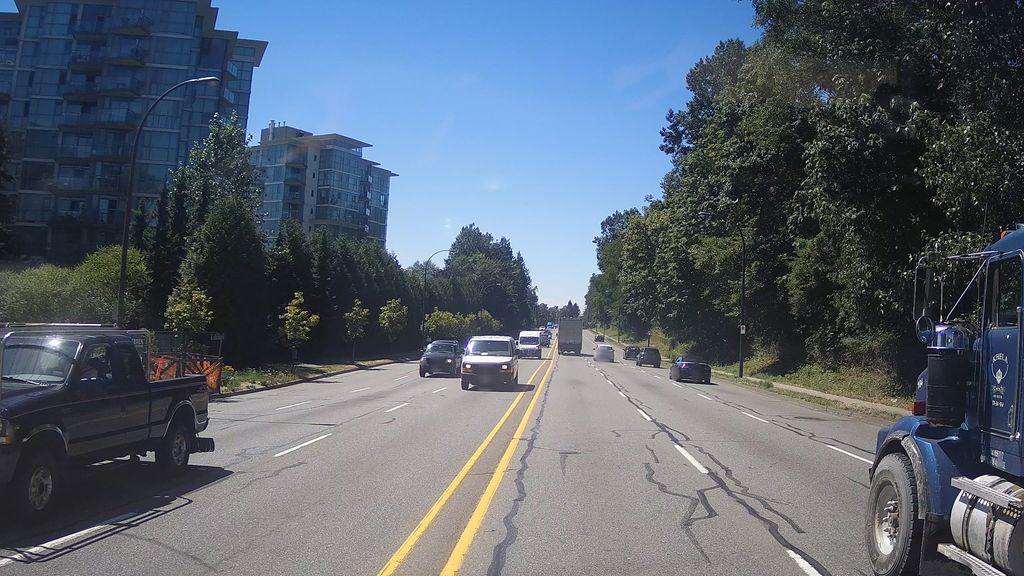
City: vancouver